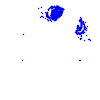
Particle: electron